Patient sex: M
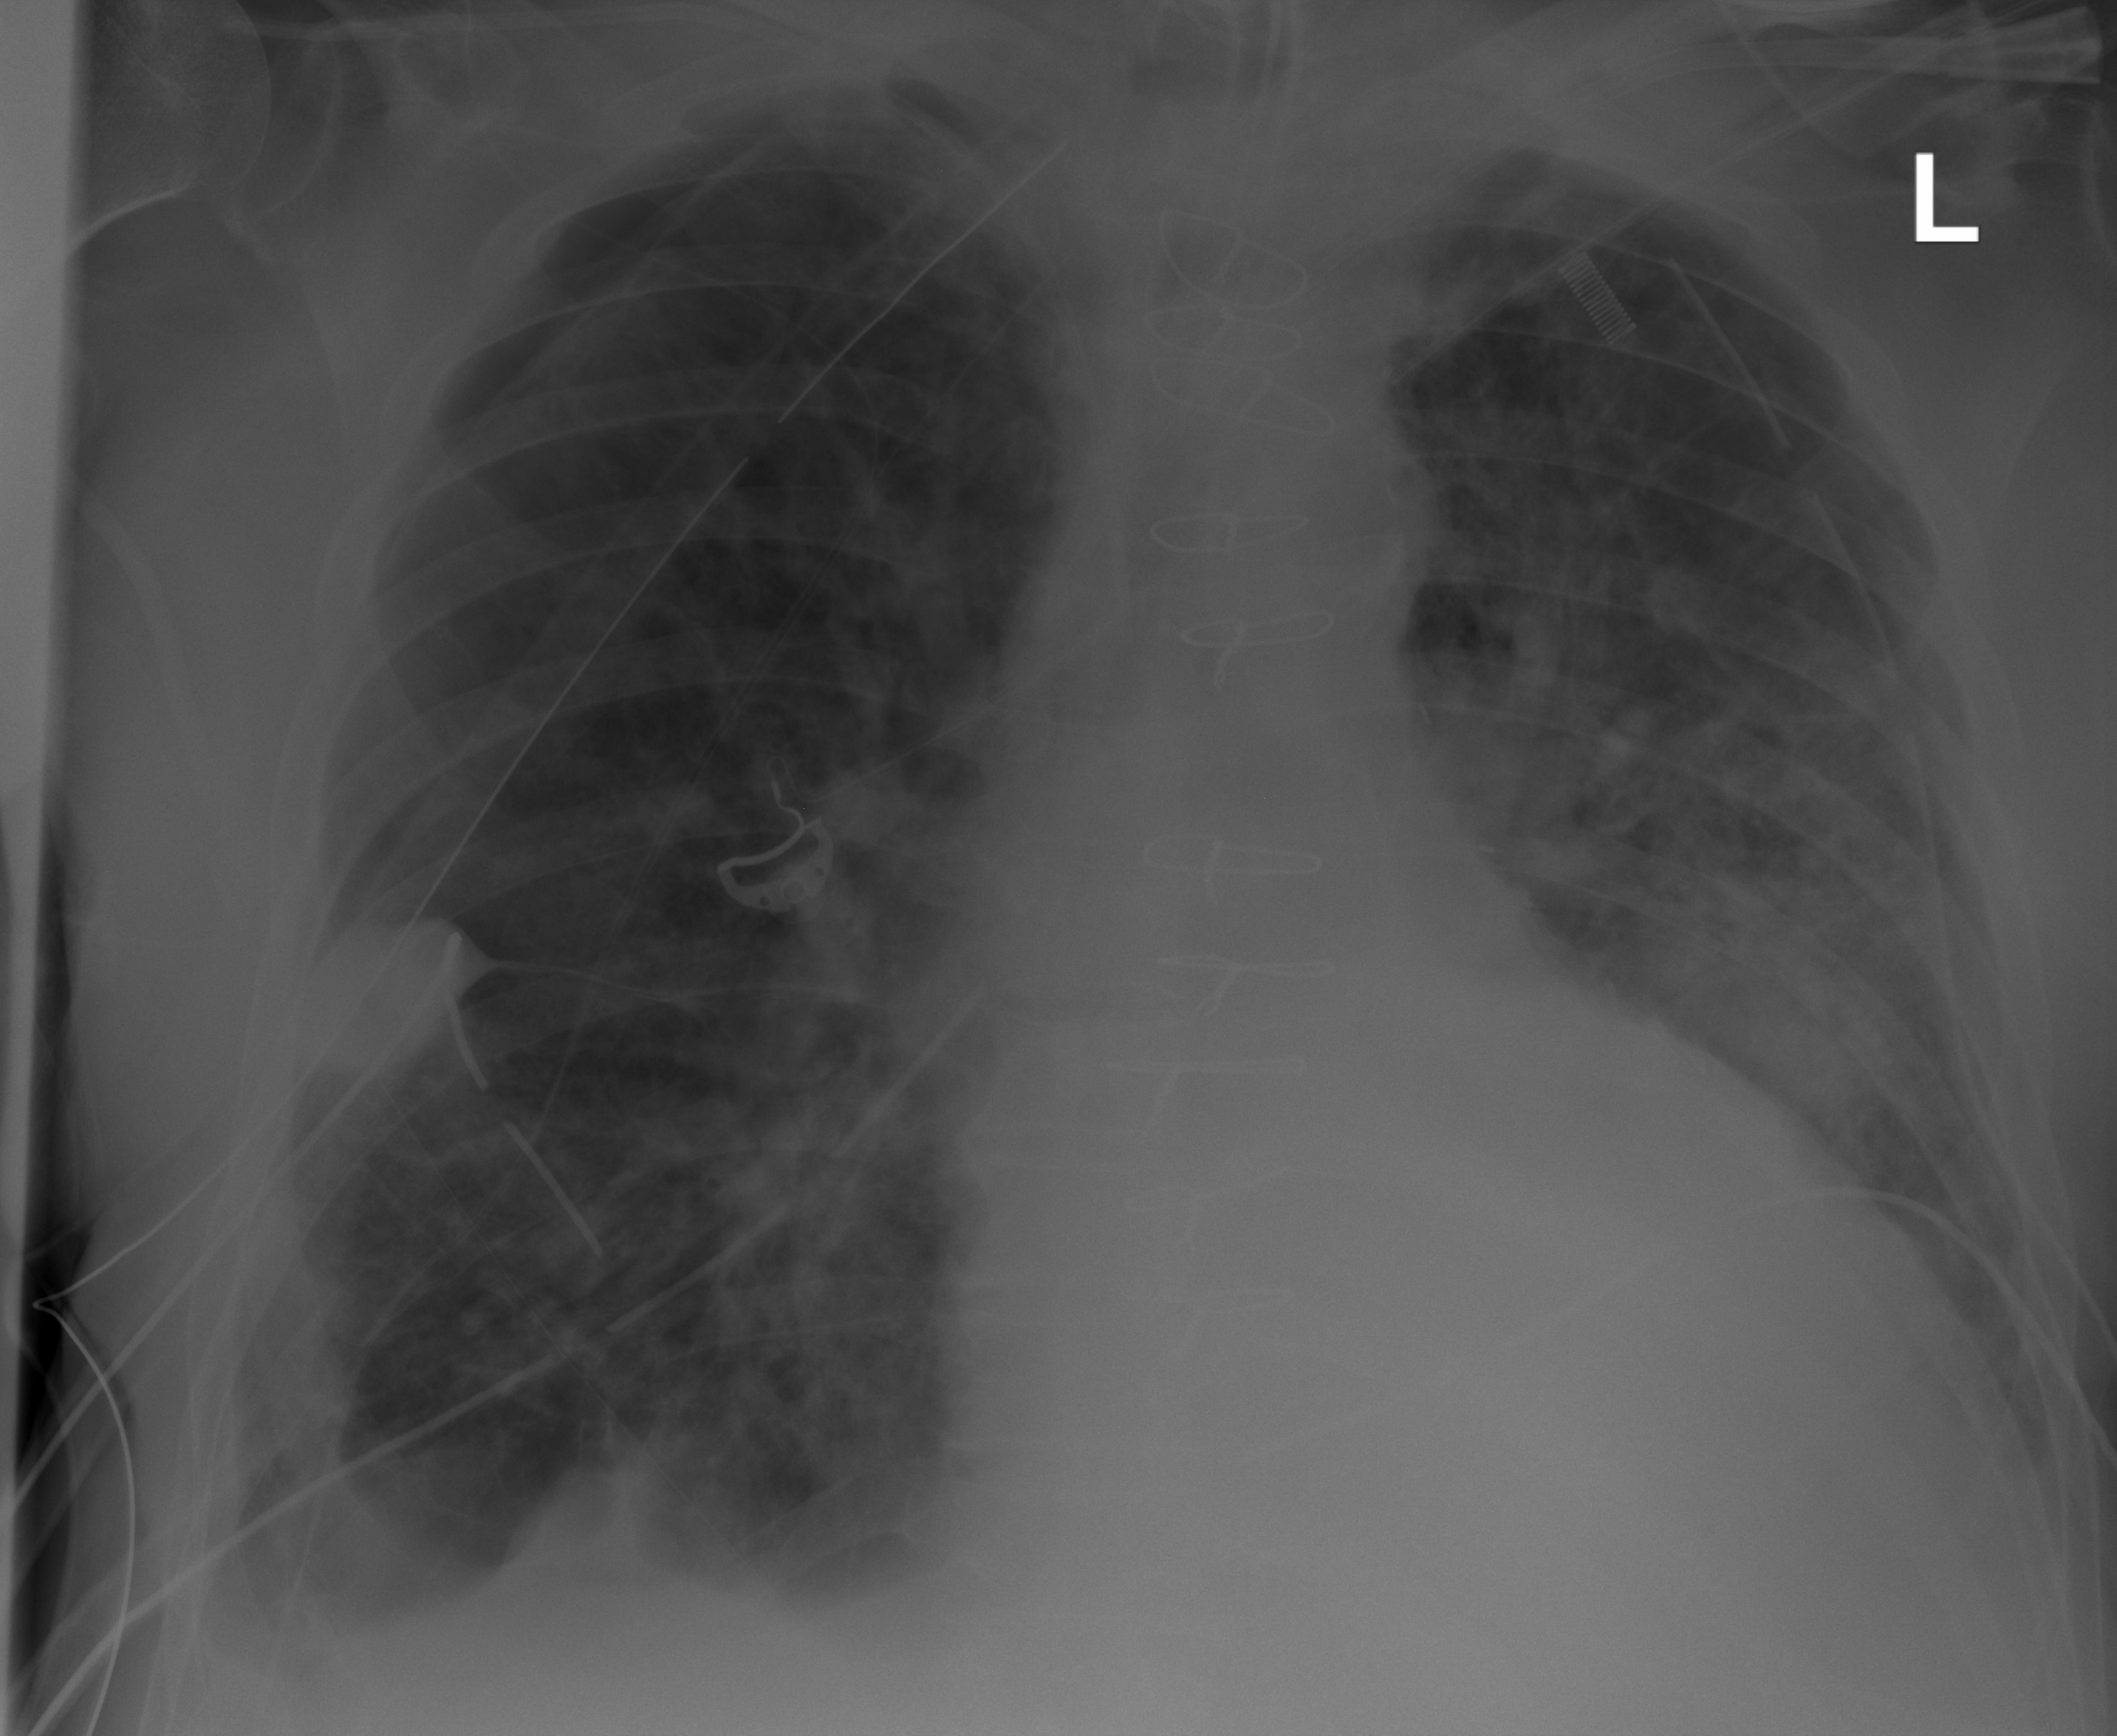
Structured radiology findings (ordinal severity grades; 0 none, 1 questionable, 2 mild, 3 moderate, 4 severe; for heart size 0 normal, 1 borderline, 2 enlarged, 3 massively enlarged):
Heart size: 2
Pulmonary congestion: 2
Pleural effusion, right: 2
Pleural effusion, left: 2
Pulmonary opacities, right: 2
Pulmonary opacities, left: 2
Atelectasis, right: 2
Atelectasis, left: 2